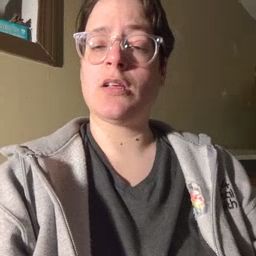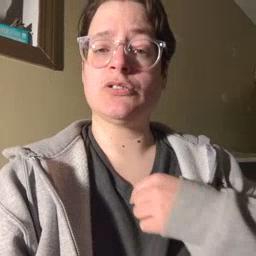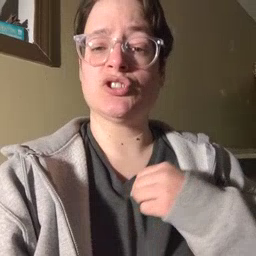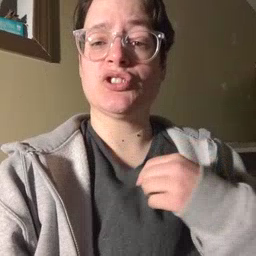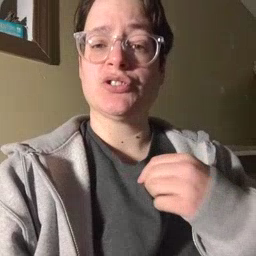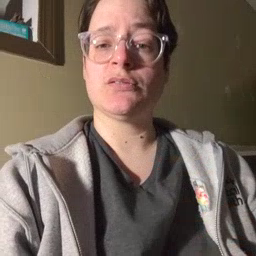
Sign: shirt